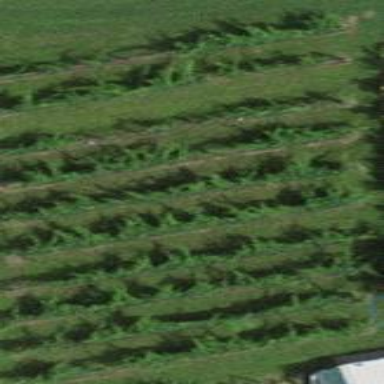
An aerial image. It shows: Vineyard growing grapes.